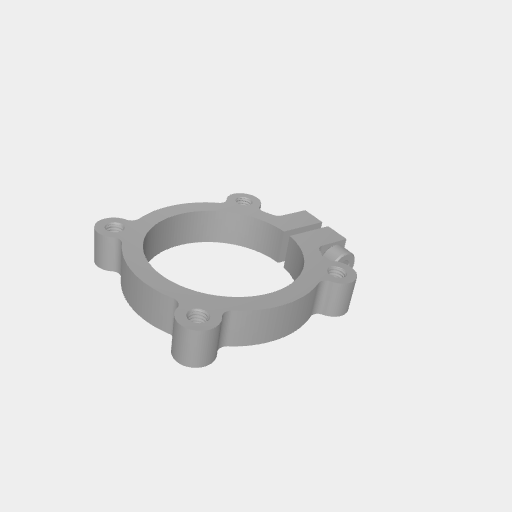
Part: ClampingHub32ID